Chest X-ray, PA view. Patient: 10 years old, sex M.
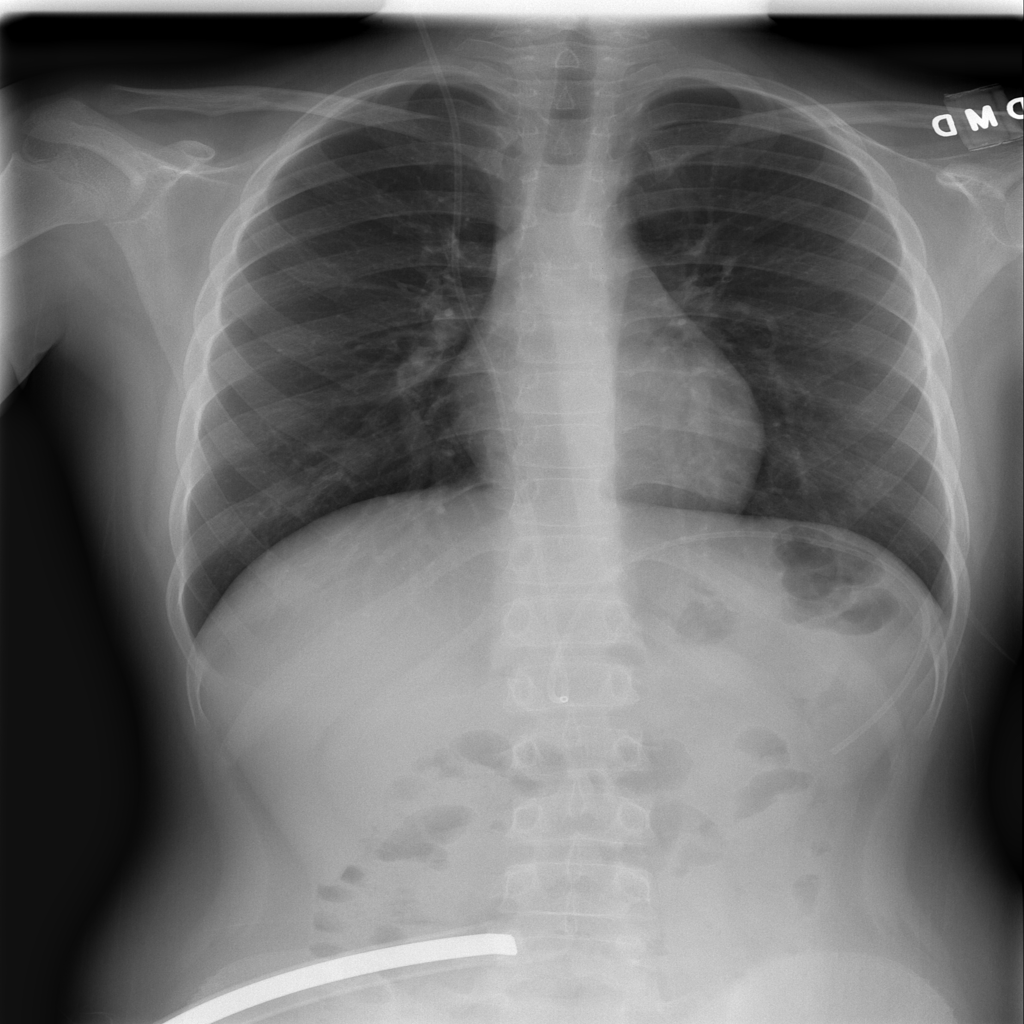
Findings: No Finding